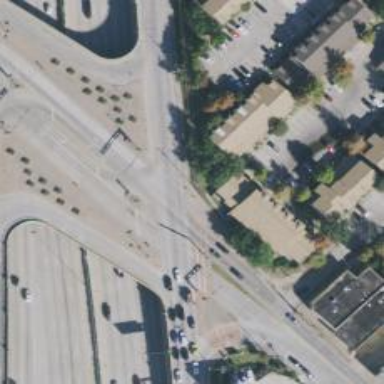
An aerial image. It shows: Tertiary road with separate sidewalk.